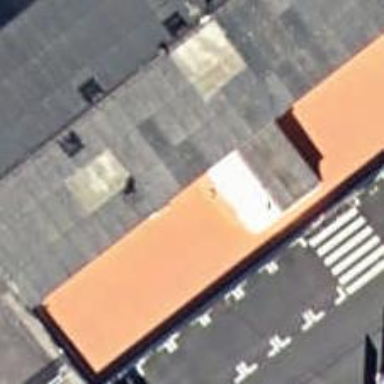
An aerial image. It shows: Car shop.